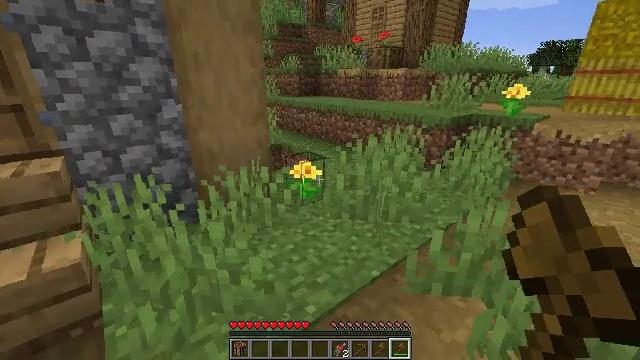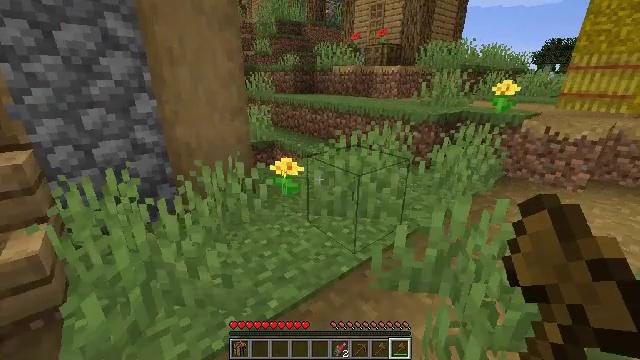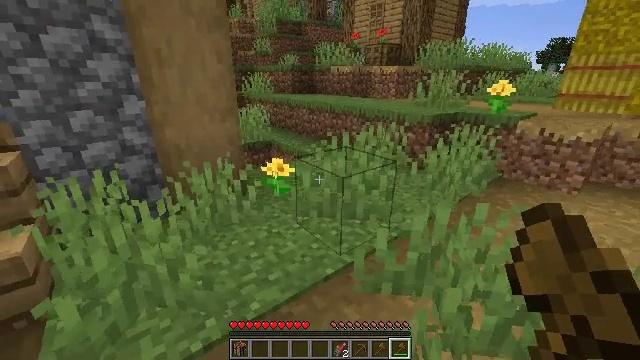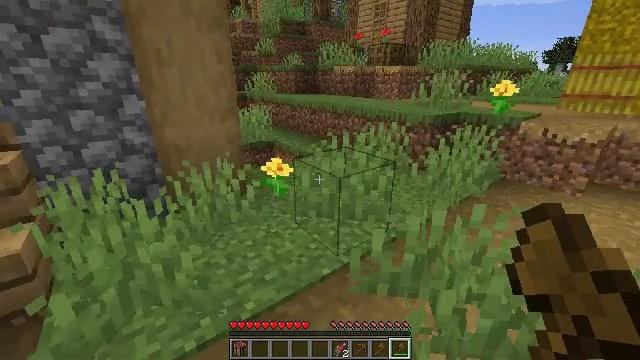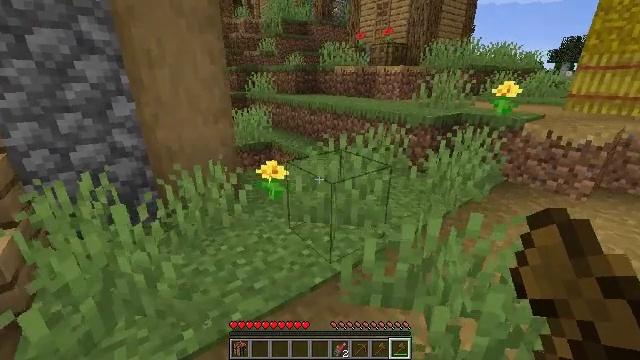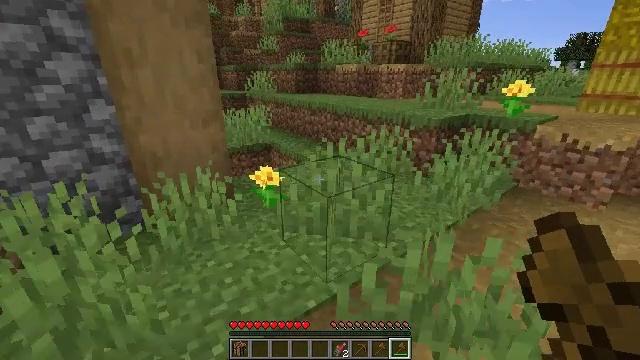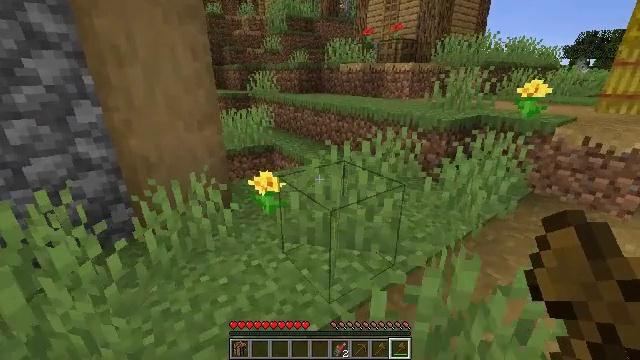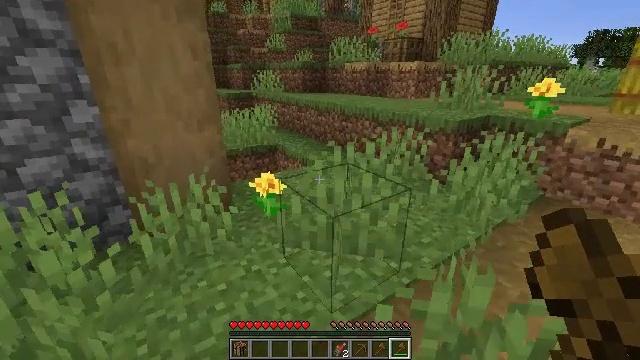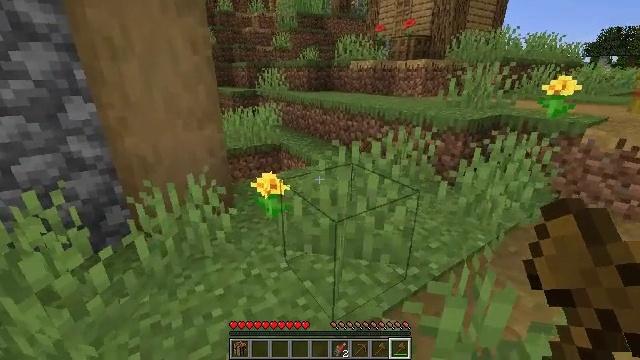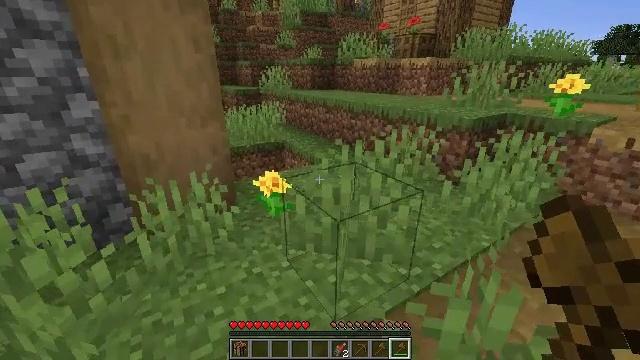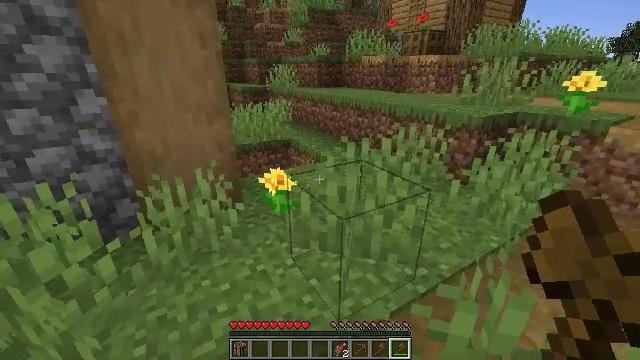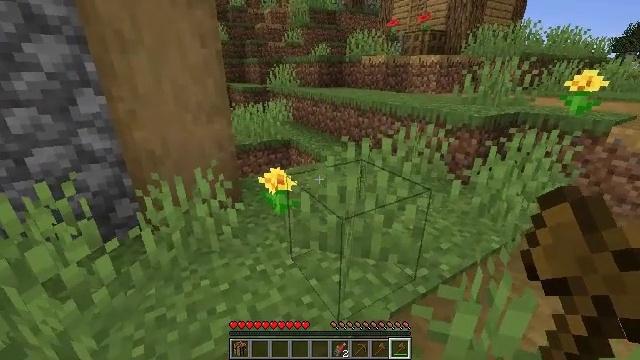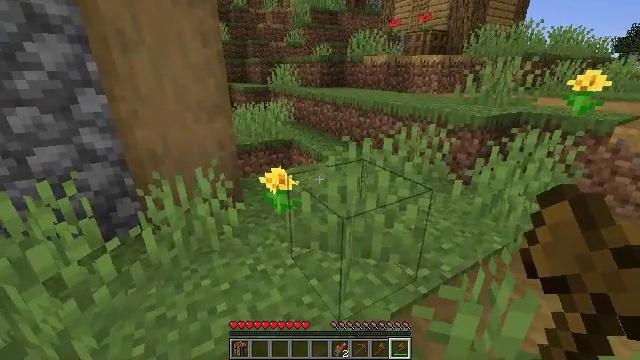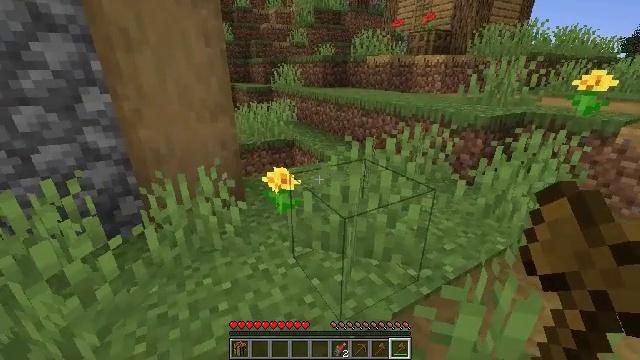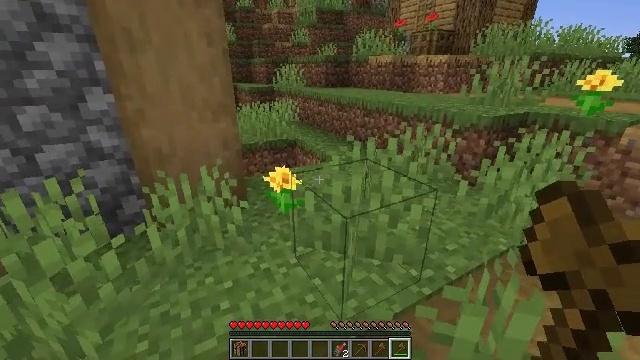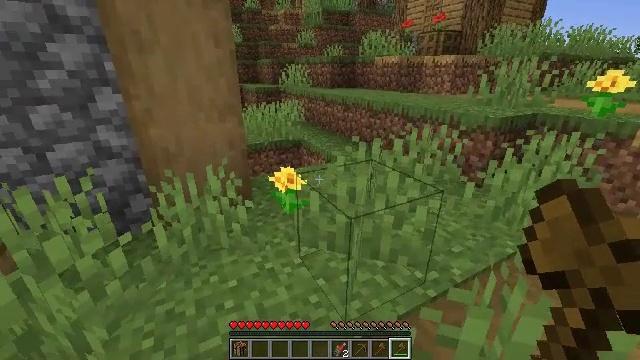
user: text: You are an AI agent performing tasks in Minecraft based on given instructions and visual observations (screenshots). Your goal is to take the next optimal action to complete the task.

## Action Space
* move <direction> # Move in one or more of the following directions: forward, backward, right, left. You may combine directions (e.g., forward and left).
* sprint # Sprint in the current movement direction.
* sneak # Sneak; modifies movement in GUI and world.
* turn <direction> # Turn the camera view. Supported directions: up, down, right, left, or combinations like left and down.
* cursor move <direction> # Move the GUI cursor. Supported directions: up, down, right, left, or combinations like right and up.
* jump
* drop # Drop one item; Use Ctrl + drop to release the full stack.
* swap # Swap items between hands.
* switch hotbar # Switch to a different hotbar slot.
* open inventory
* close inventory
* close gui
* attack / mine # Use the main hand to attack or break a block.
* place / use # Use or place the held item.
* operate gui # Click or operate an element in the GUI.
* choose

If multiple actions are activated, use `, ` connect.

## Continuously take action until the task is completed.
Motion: motion action
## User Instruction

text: Dig the grass path to transform it.
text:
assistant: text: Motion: move right
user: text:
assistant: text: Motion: move right
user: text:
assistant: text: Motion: move forward
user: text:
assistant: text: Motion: move forward
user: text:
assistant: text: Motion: move forward
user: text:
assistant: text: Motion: move forward
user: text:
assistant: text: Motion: no_op
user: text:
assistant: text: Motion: turn left
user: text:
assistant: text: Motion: no_op
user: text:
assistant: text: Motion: turn left
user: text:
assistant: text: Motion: no_op
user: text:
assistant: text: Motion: no_op
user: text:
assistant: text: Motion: no_op
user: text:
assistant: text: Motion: no_op
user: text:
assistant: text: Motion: turn left
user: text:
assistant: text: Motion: no_op
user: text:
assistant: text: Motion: no_op
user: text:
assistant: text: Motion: no_op
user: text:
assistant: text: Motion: no_op
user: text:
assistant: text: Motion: turn right
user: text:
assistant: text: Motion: turn right and down
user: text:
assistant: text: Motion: turn right
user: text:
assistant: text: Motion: turn right and up
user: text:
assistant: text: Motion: turn right and up
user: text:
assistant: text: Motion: turn right
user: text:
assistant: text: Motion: no_op
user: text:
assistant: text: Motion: no_op
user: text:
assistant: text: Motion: move forward and move right
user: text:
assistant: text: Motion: move forward and move right
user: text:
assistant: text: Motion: move forward and move right